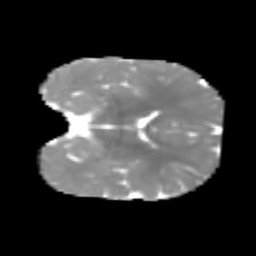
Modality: MD
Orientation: coronal
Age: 7
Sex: male
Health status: healthy